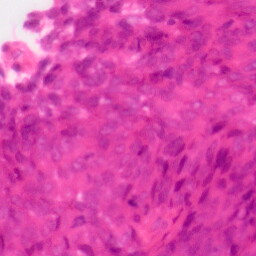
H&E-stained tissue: Colon